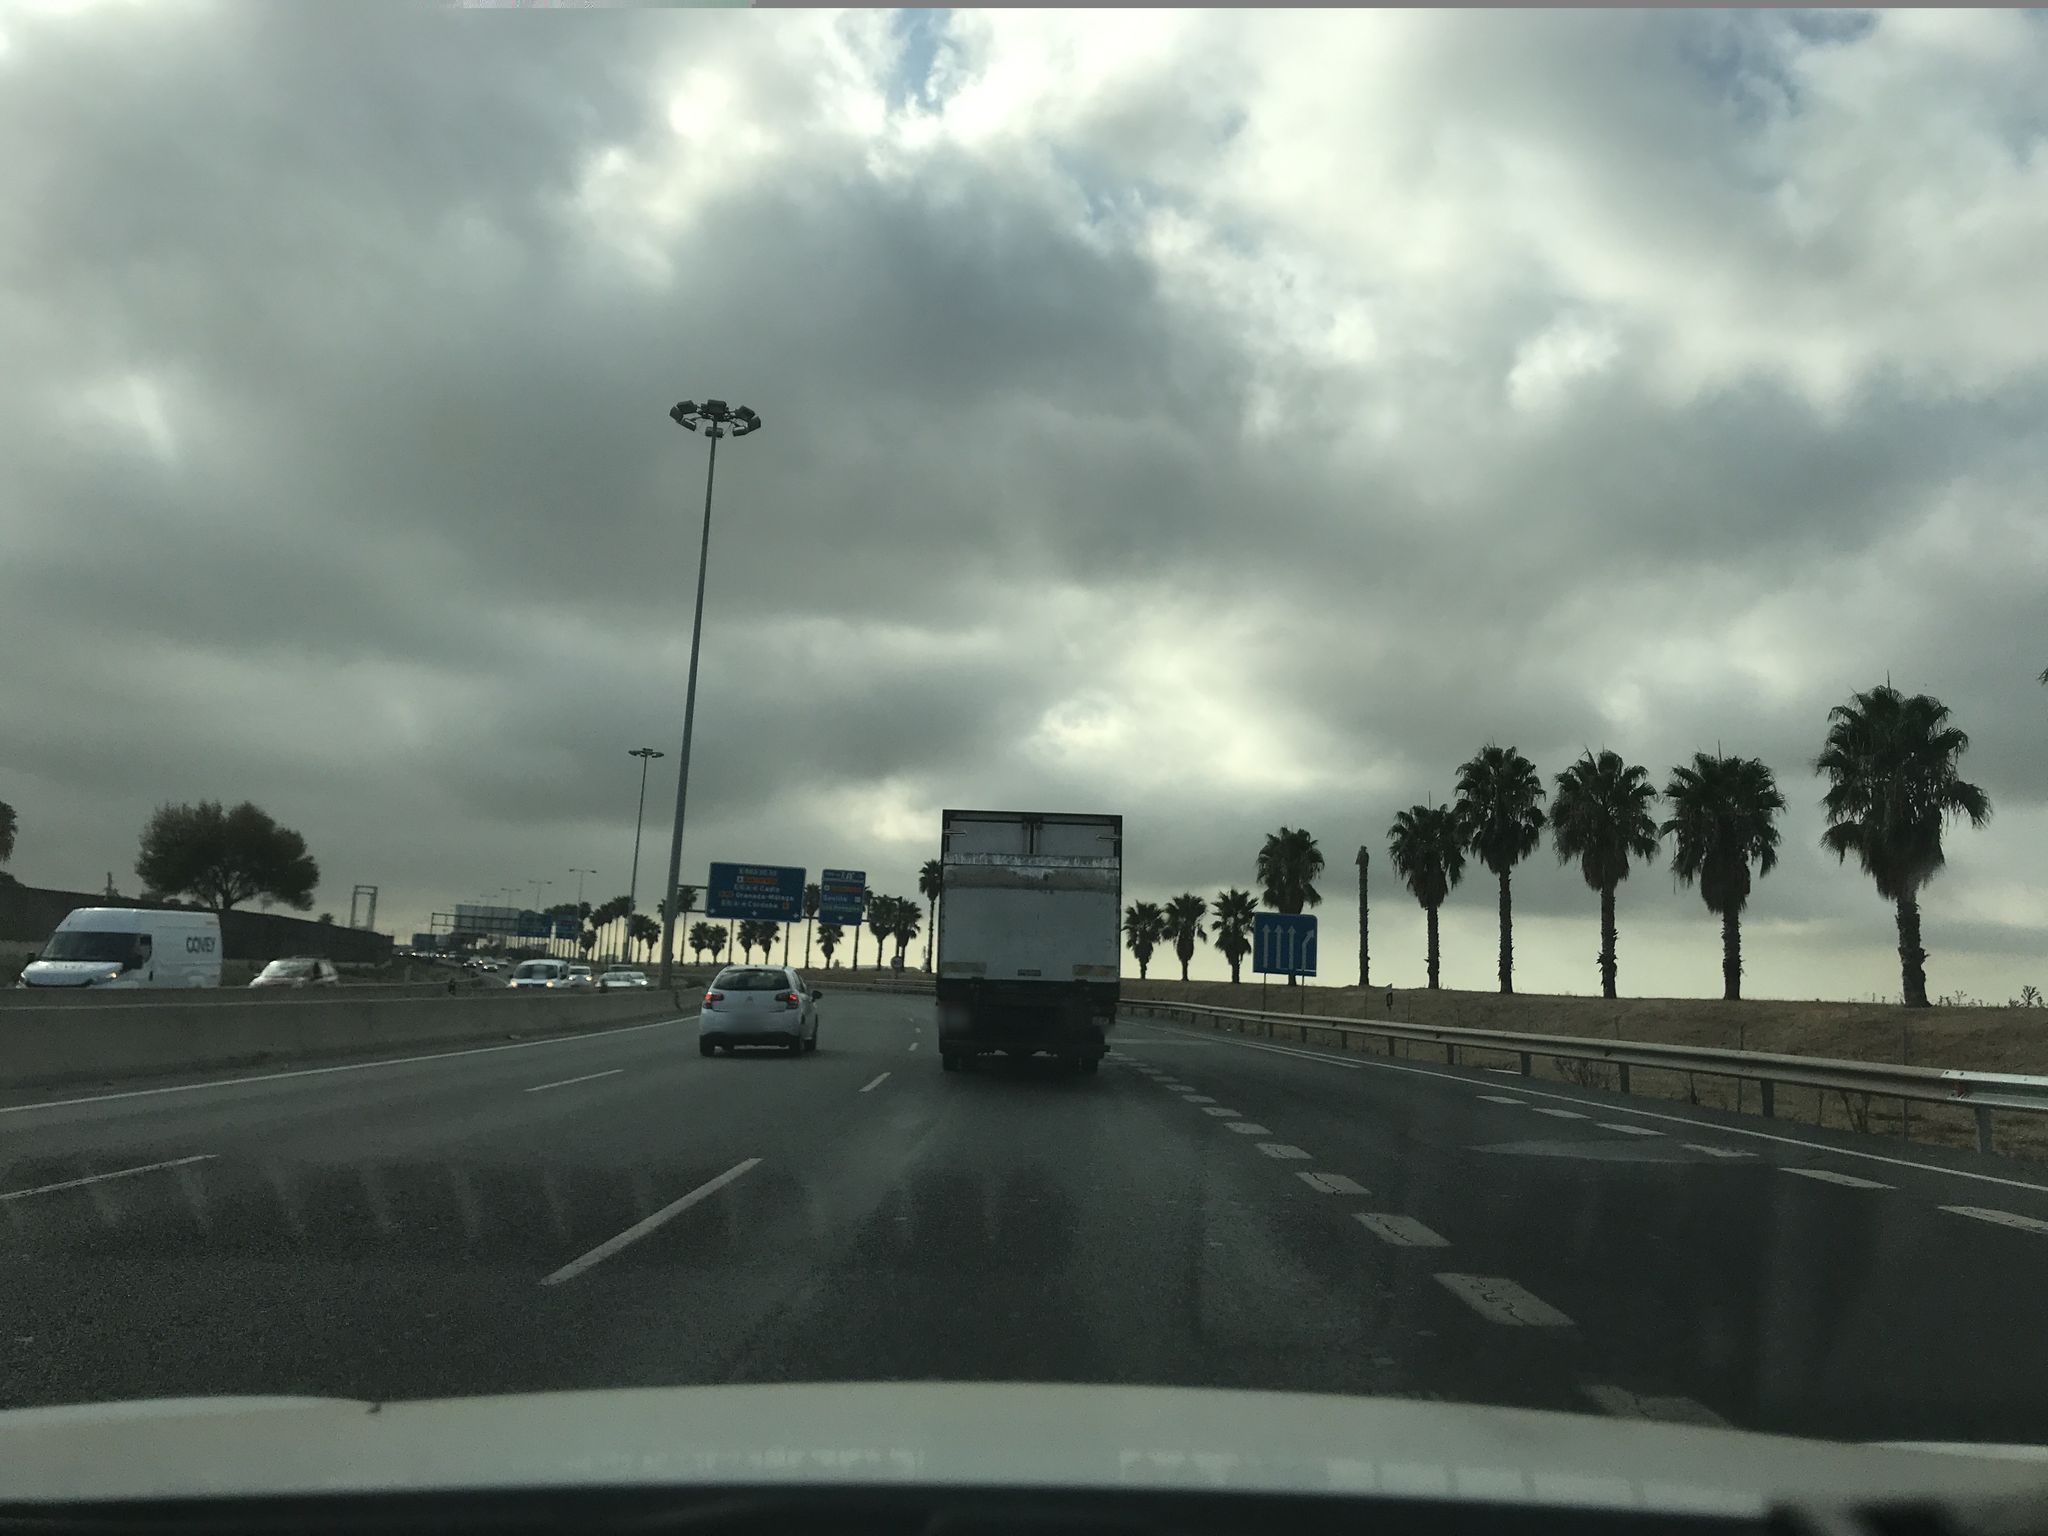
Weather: cloudy
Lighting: day
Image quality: good
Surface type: driving surface
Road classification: motorway_link, unclassified
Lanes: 2, 1
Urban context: urban centre
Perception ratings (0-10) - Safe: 4.27, Lively: 4.23, Beautiful: 1.12, Boring: 1.27, Depressing: 6.08, Wealthy: 2.05